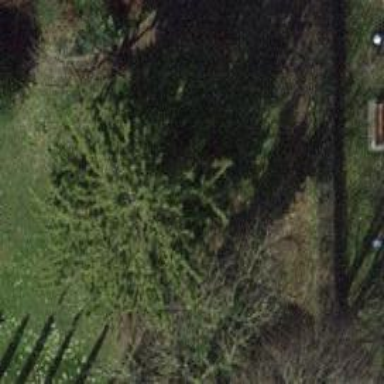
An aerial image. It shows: Garden tree with needle-leaved evergreen foliage.